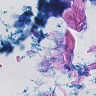
Metastatic tissue present: no